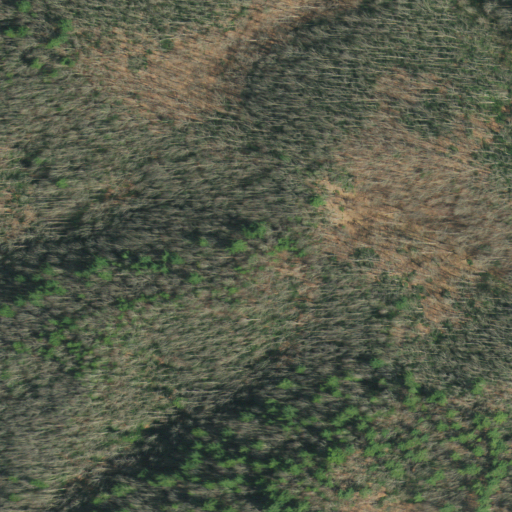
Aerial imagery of ridge(s) in Tennessee named Turkey Knobs containing mixed forest and deciduous forest